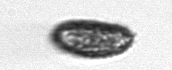
Label: Pseudochattonella_farcimen